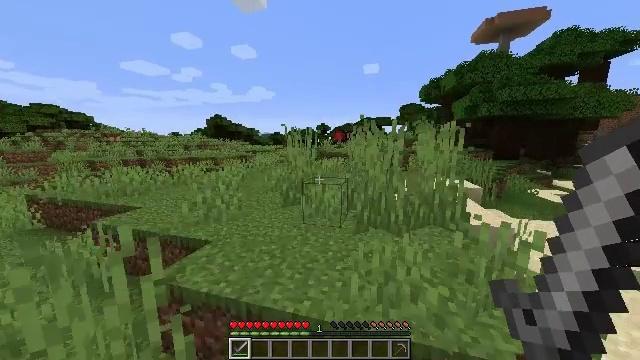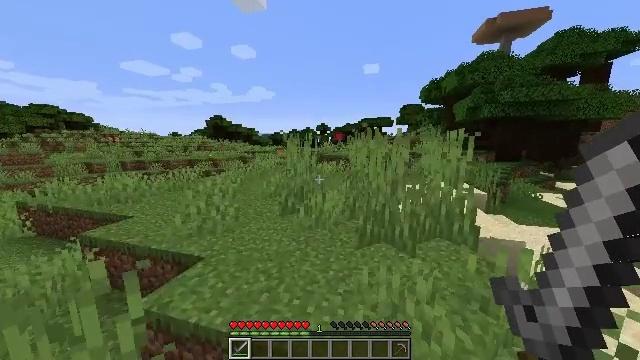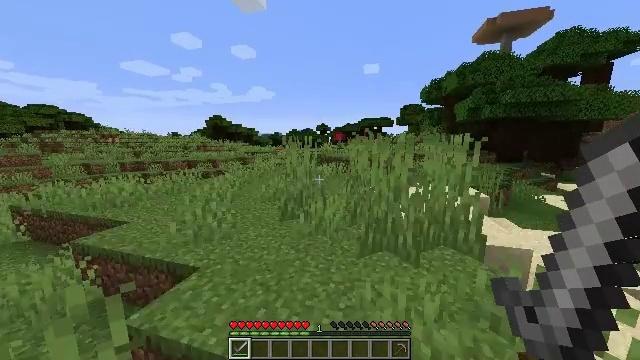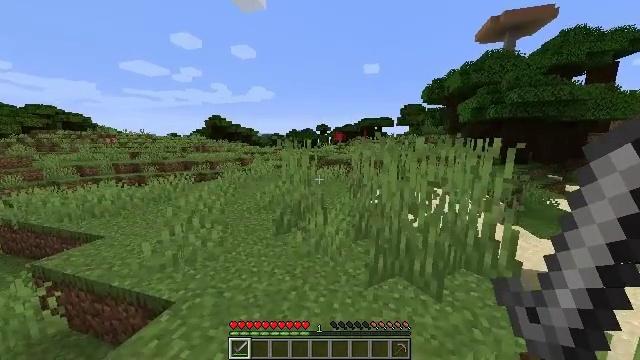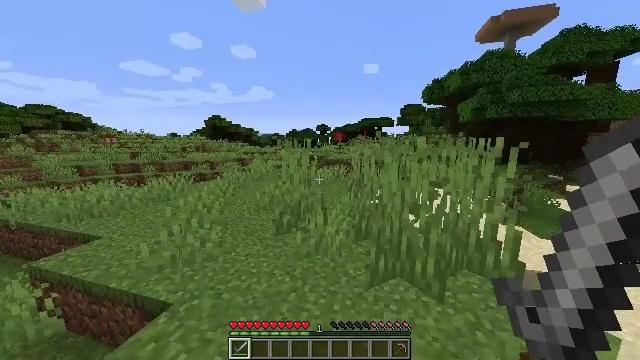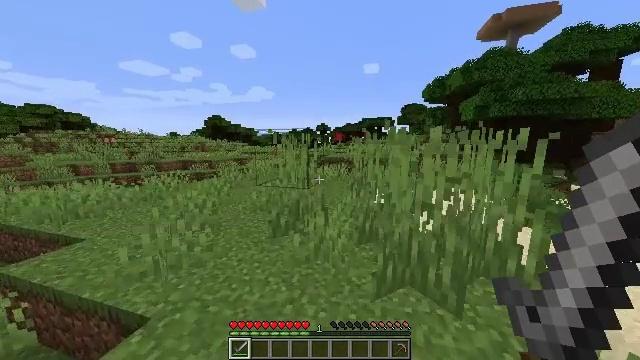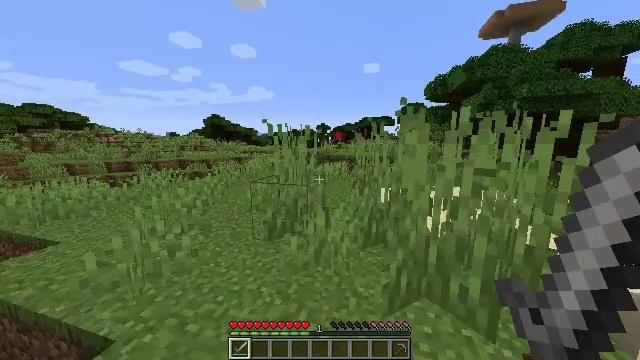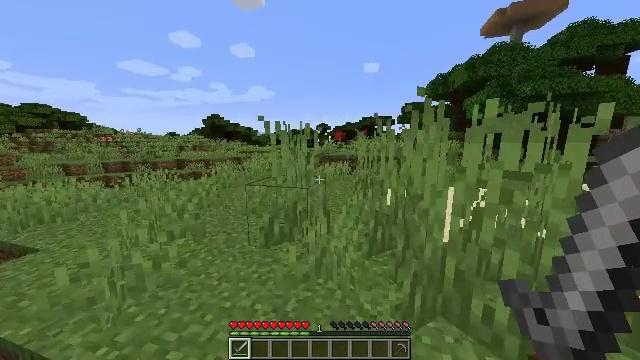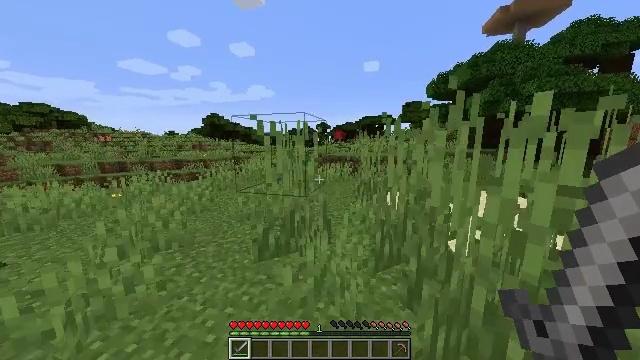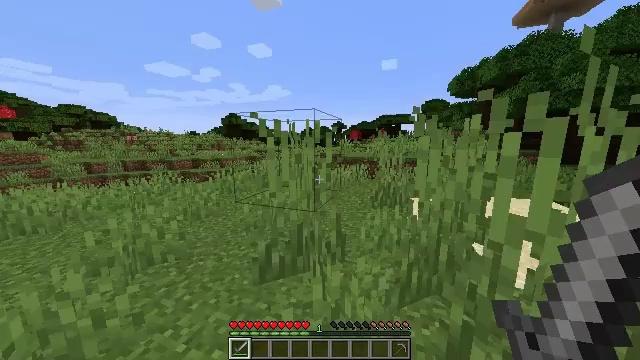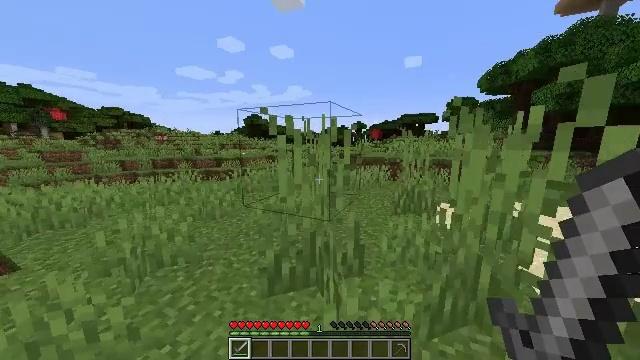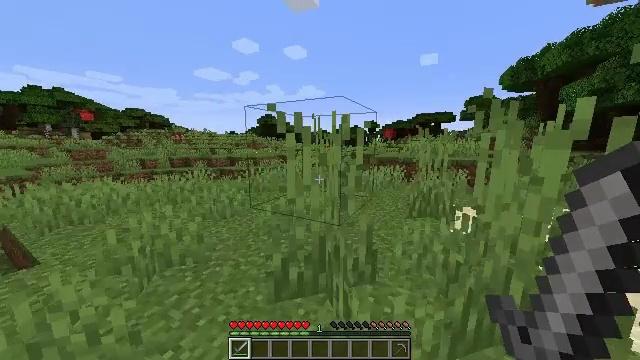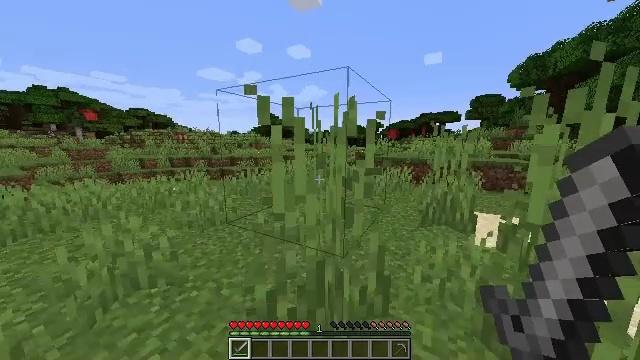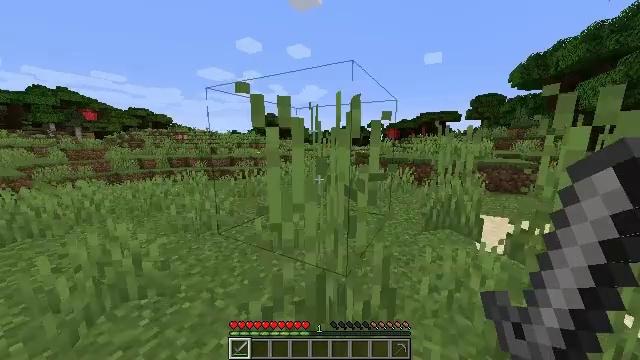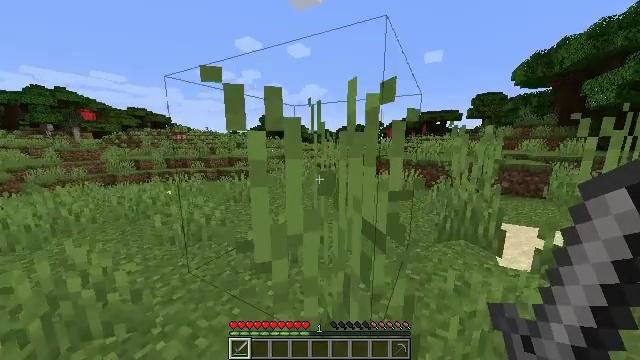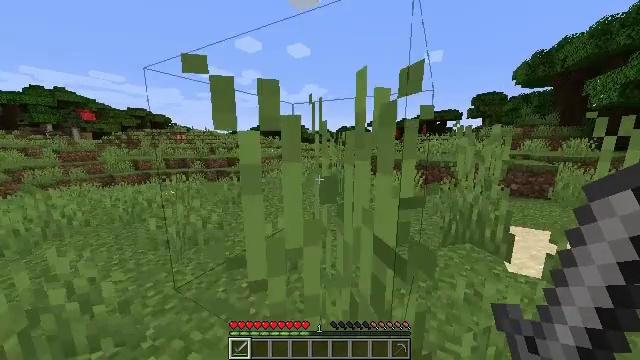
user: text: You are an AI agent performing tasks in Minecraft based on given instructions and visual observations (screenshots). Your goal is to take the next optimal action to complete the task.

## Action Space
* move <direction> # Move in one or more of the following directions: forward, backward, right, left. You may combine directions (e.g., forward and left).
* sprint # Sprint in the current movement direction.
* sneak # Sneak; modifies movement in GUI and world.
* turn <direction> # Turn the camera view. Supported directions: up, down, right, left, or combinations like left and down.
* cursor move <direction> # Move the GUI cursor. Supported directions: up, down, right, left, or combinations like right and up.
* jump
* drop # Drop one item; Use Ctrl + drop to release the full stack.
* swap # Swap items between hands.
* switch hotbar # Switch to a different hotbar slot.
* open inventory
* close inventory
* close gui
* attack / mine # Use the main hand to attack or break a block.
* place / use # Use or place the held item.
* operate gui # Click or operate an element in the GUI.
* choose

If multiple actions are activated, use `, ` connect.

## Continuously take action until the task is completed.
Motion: motion action
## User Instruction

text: Get cooked cod by cooking cod in the furnace.
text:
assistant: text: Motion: move forward, jump
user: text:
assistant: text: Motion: move forward, jump
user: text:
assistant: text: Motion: move forward, jump
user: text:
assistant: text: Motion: move forward, jump
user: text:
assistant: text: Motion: move forward, jump
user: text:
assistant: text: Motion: move forward
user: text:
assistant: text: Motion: move forward
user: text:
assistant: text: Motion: move forward
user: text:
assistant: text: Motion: move forward, turn left
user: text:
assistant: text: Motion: move forward, turn left
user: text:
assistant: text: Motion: move forward, turn left
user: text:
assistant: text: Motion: move forward
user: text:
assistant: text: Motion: move forward
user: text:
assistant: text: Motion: move forward
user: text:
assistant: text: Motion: move forward
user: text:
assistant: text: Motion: move forward
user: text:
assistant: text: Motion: move forward
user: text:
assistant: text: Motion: move forward
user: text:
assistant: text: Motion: move forward
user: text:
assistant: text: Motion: move forward
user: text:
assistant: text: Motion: move forward
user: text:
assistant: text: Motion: move forward
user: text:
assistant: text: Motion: move forward
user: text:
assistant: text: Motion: move forward
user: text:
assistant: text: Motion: move forward
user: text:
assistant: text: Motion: move forward
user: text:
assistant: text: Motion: move forward
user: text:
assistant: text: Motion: move forward and move right
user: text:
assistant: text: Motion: move forward and move right
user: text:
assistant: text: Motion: move forward and move right